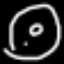
Label: donut